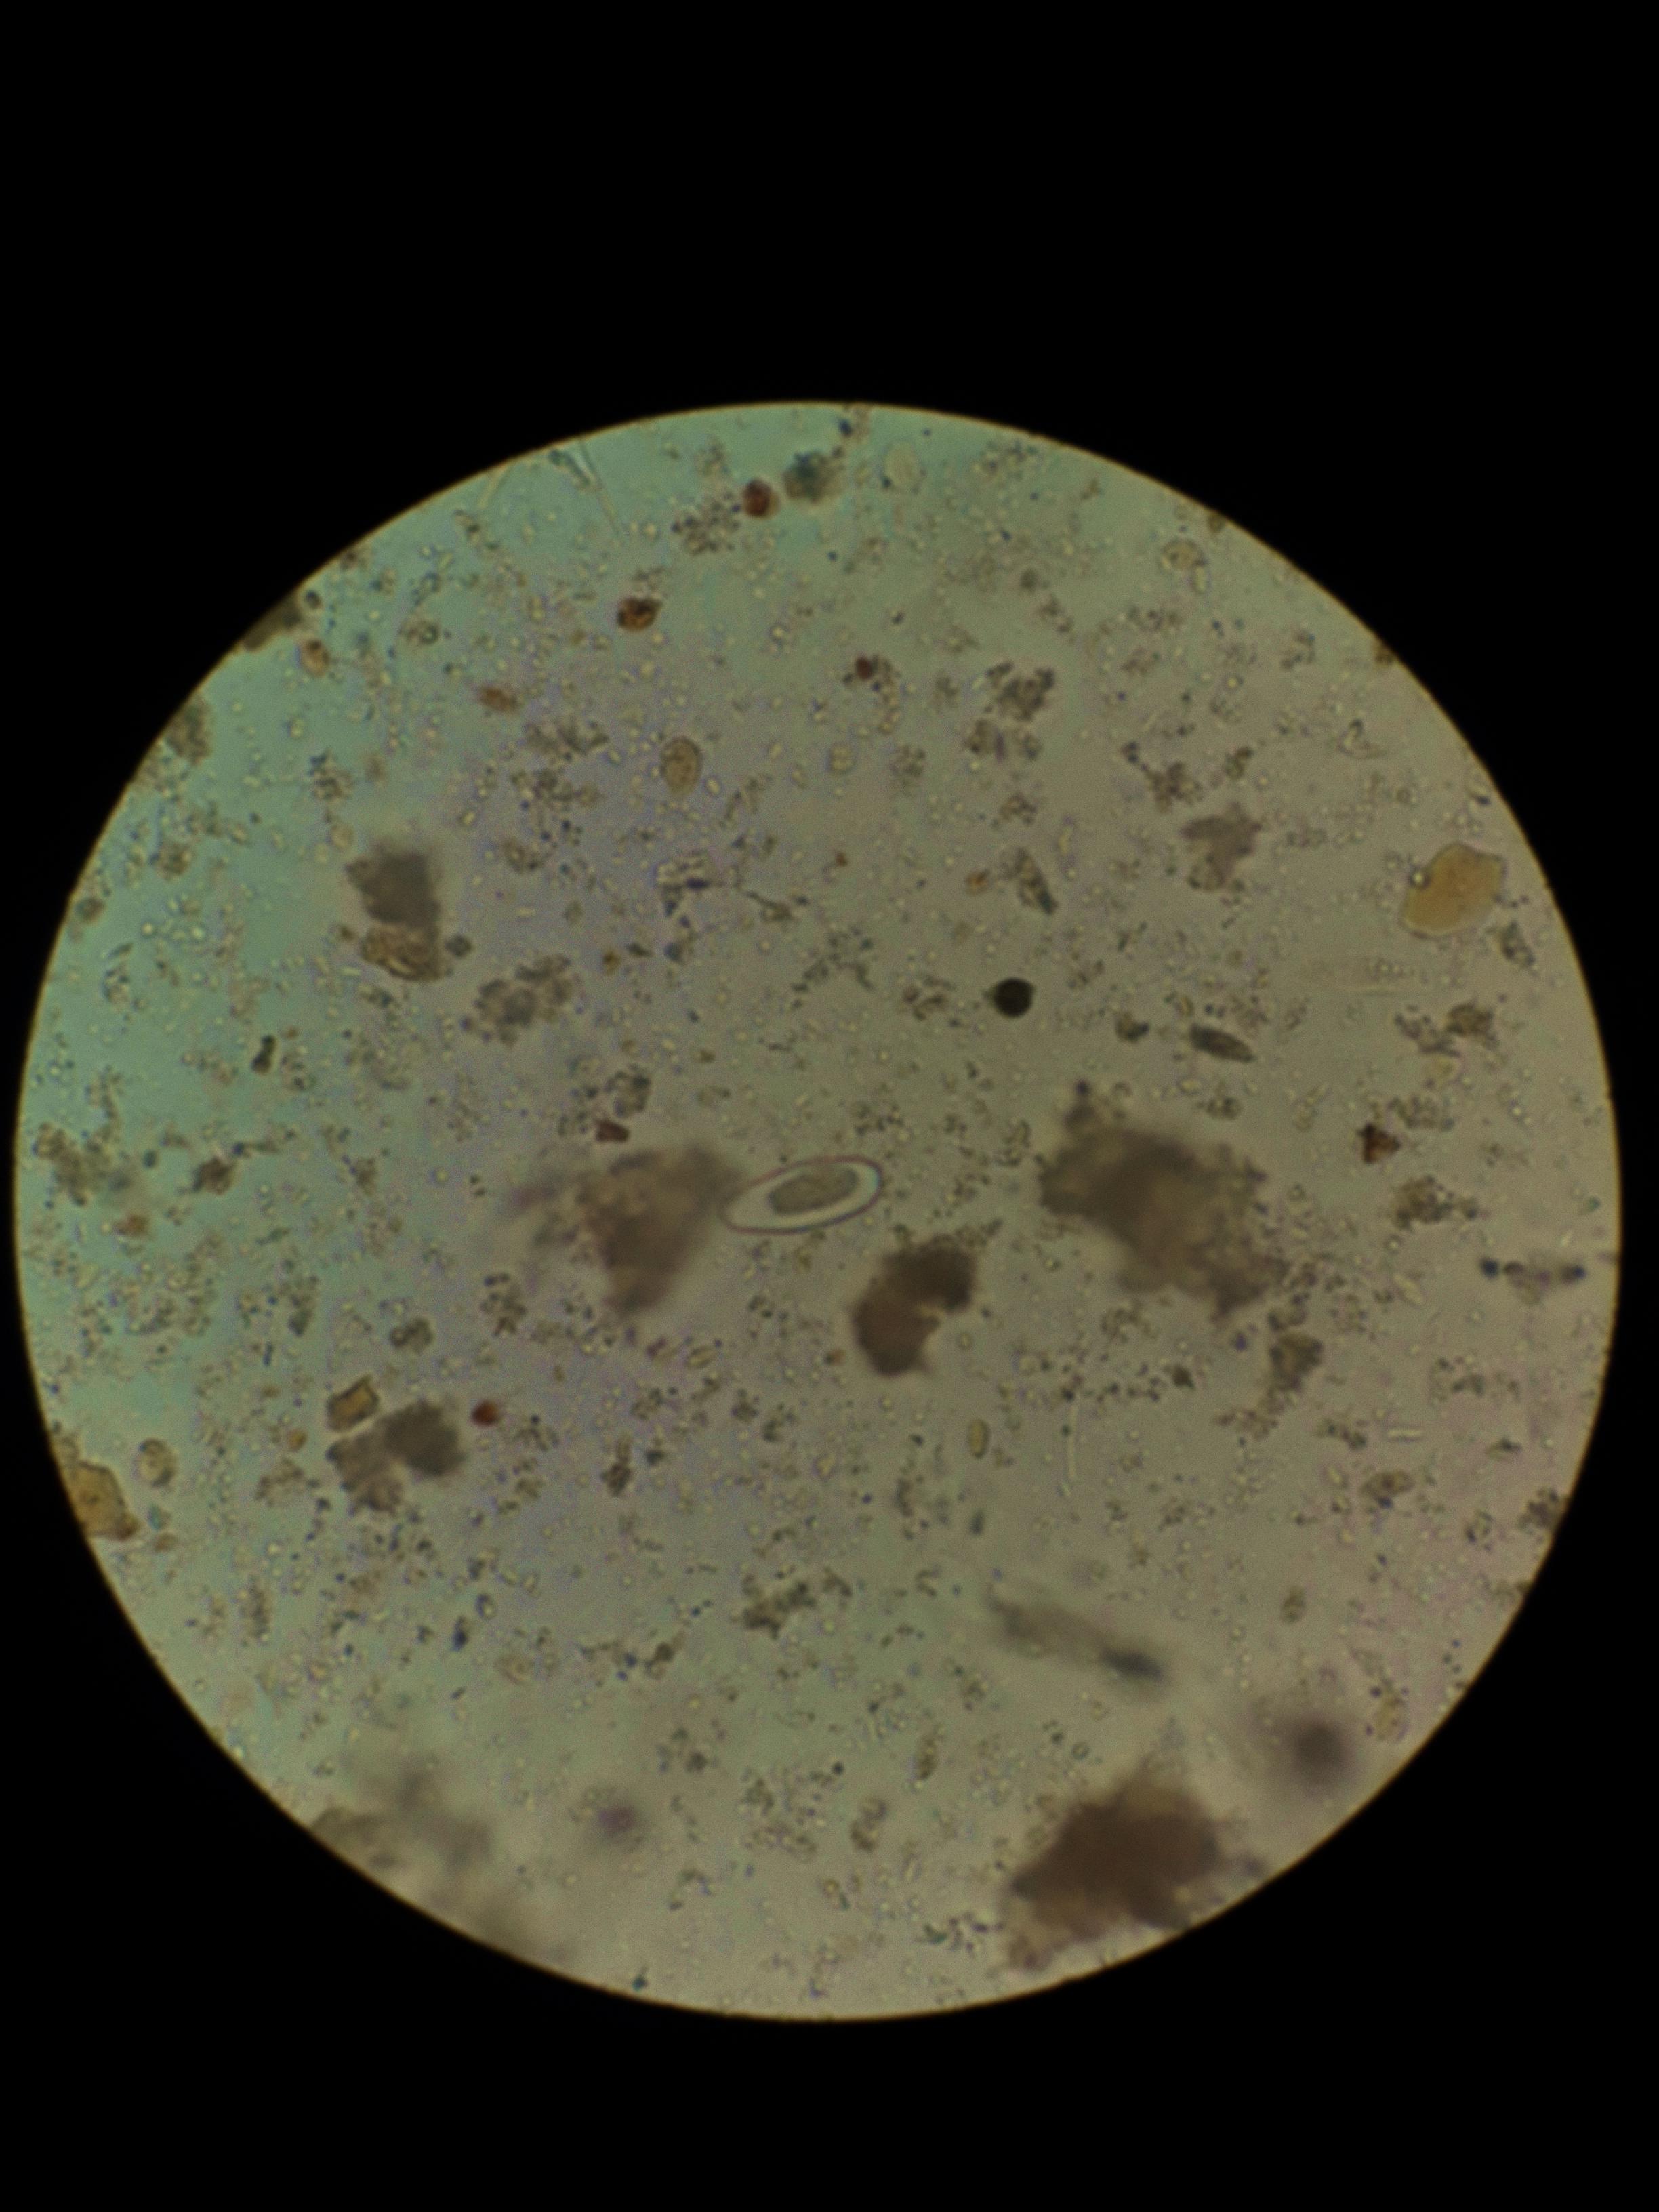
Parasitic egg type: Enterobius vermicularis